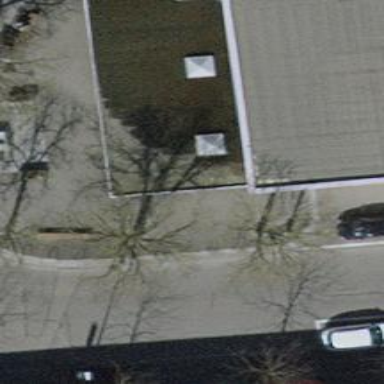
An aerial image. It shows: Street-side parking area.